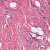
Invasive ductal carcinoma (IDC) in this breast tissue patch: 0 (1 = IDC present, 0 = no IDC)